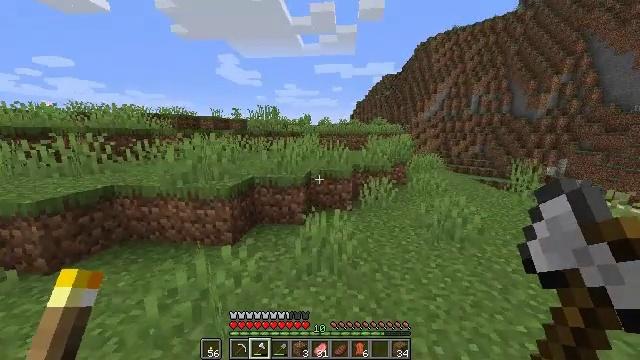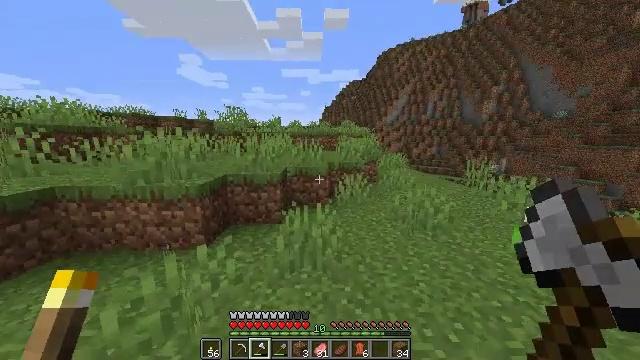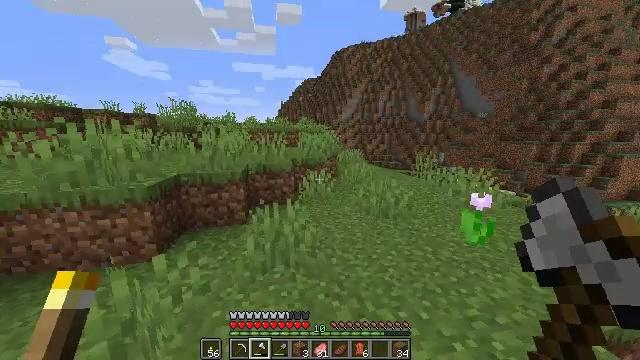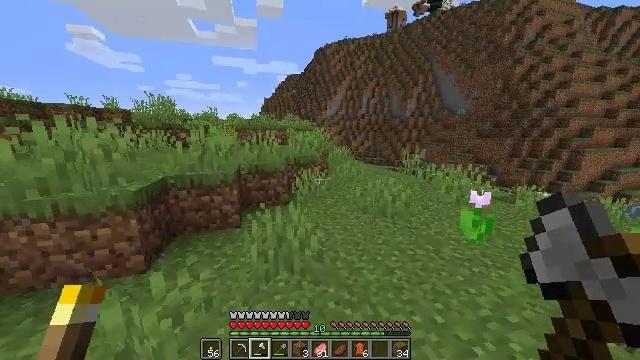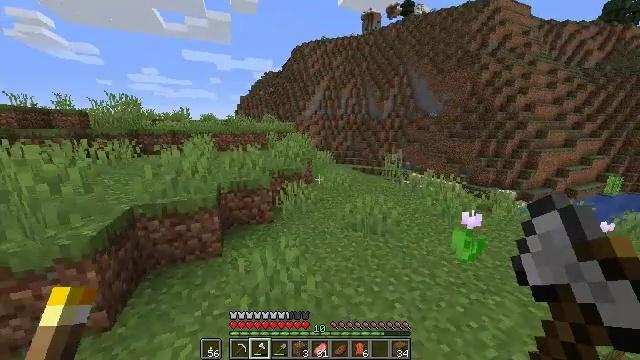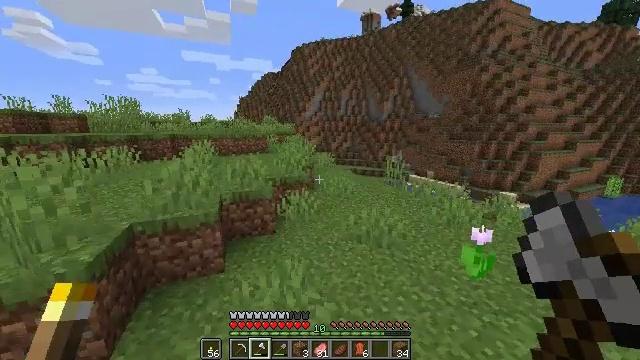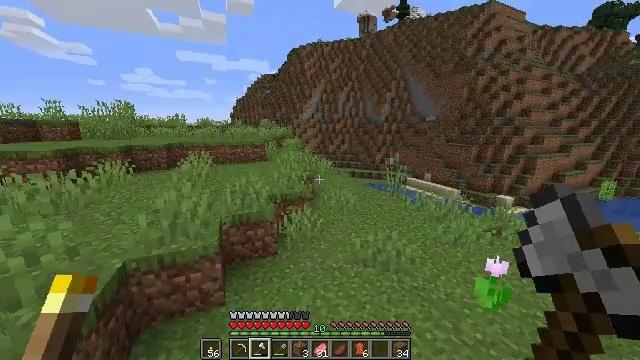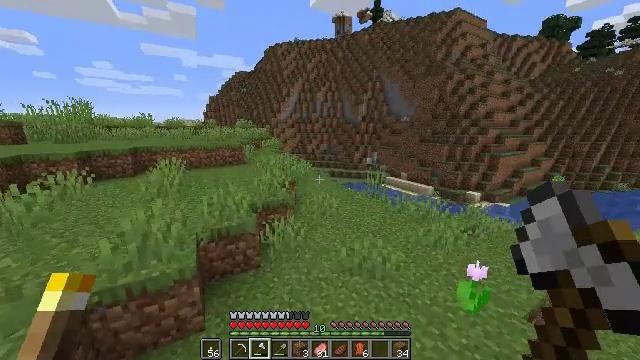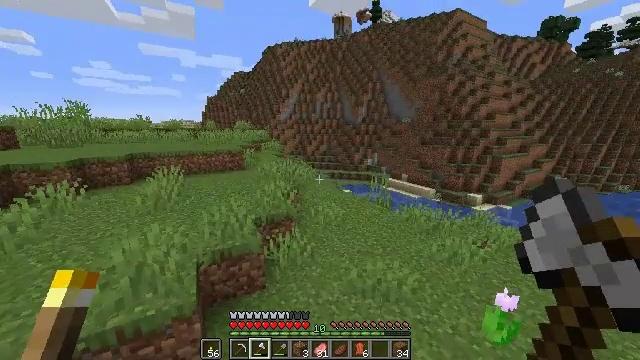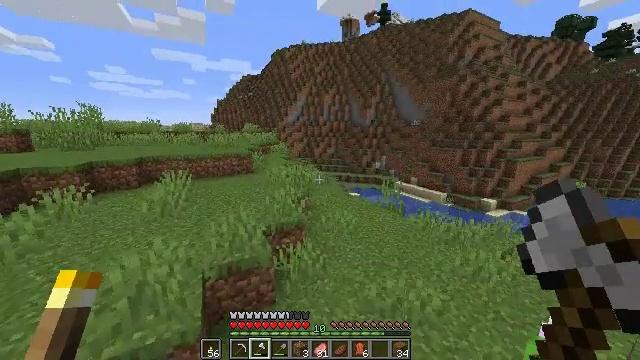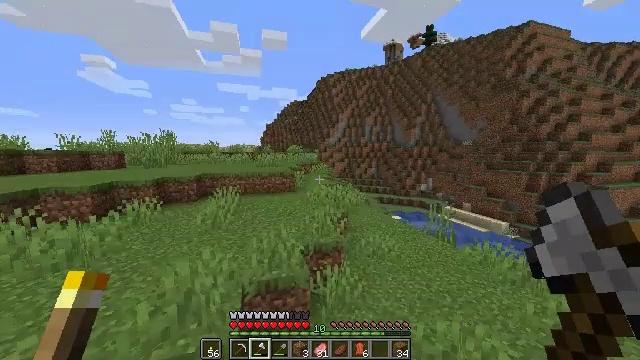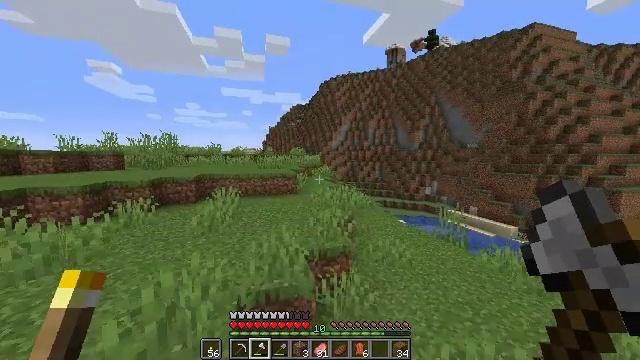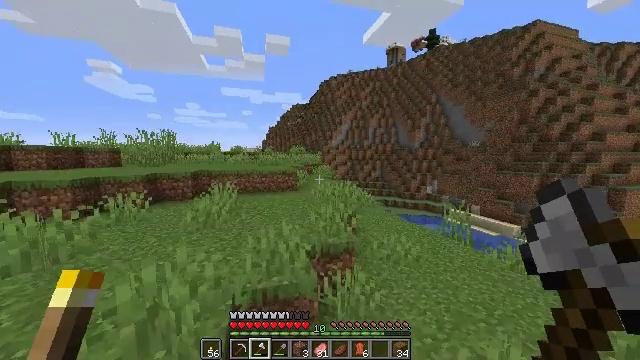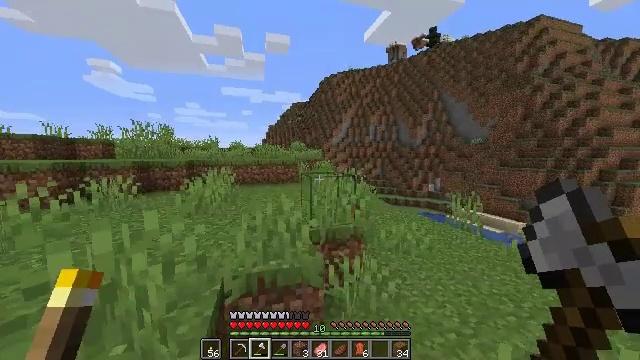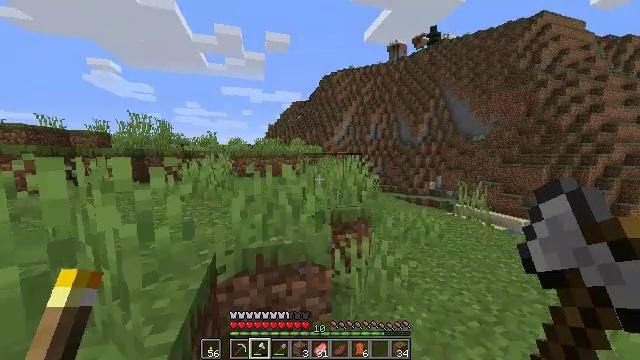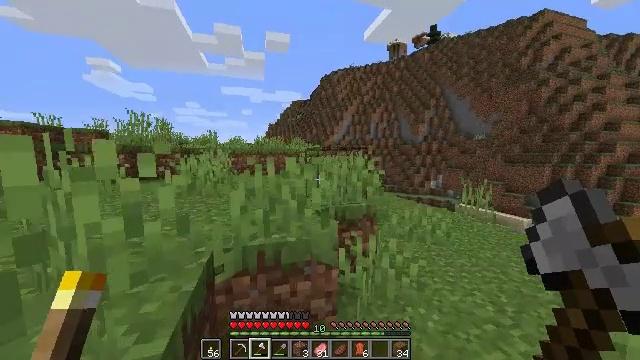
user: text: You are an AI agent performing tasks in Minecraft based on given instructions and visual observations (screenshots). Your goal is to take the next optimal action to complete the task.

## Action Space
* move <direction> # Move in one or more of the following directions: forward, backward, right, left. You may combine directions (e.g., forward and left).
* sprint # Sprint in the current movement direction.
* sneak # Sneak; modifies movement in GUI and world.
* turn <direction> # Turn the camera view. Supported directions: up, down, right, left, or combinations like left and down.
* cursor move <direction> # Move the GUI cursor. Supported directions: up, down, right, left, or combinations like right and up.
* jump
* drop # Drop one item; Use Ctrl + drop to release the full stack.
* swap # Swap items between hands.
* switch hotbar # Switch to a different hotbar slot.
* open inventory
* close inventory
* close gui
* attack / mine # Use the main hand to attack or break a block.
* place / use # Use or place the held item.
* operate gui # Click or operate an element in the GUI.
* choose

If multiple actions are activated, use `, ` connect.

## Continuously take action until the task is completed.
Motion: motion action
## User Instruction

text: Break the hay block to collect it.
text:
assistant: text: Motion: move forward and move left, sprint, turn right, jump
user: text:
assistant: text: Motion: move forward and move left, sprint, turn right, jump
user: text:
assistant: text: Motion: move forward and move left, sprint, turn right, jump
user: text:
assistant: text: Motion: move forward and move left, sprint, turn right, jump
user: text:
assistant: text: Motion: move forward, sprint, jump
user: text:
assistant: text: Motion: move forward, sprint, jump
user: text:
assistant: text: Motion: move forward, sprint, turn right, jump
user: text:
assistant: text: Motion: move forward, sprint, jump
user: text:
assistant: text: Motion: move forward, sprint, turn left, jump
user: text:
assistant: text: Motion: move forward, sprint, turn left and up, jump
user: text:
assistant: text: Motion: move forward, sprint, turn up, jump
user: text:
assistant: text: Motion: move forward, sprint, jump
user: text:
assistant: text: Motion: move forward and move left, sprint, jump
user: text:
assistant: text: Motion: move forward and move left, sprint, jump
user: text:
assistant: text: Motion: move forward and move left, sprint, jump
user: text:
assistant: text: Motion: move forward and move left, sprint, jump
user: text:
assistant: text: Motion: move forward and move left, sprint, jump
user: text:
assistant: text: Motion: move forward and move left, sprint, jump
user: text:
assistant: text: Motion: move forward and move left, sprint, jump
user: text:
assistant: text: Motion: move forward and move left, sprint, jump
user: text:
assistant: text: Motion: move forward and move left, sprint, jump
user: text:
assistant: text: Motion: move forward and move left, sprint, jump
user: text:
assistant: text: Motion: move forward and move left, sprint, jump
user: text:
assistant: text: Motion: move forward and move left, sprint, jump
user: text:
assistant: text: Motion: move forward and move left, sprint, turn left and down, jump
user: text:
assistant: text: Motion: move forward and move left, sprint, turn left and down, jump
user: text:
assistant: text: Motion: move forward and move left, sprint, jump
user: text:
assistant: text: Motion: move forward and move left, sprint, turn left and down, jump
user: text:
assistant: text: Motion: move forward and move left, sprint, turn left and down, jump
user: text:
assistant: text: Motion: move forward and move left, sprint, jump